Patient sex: F
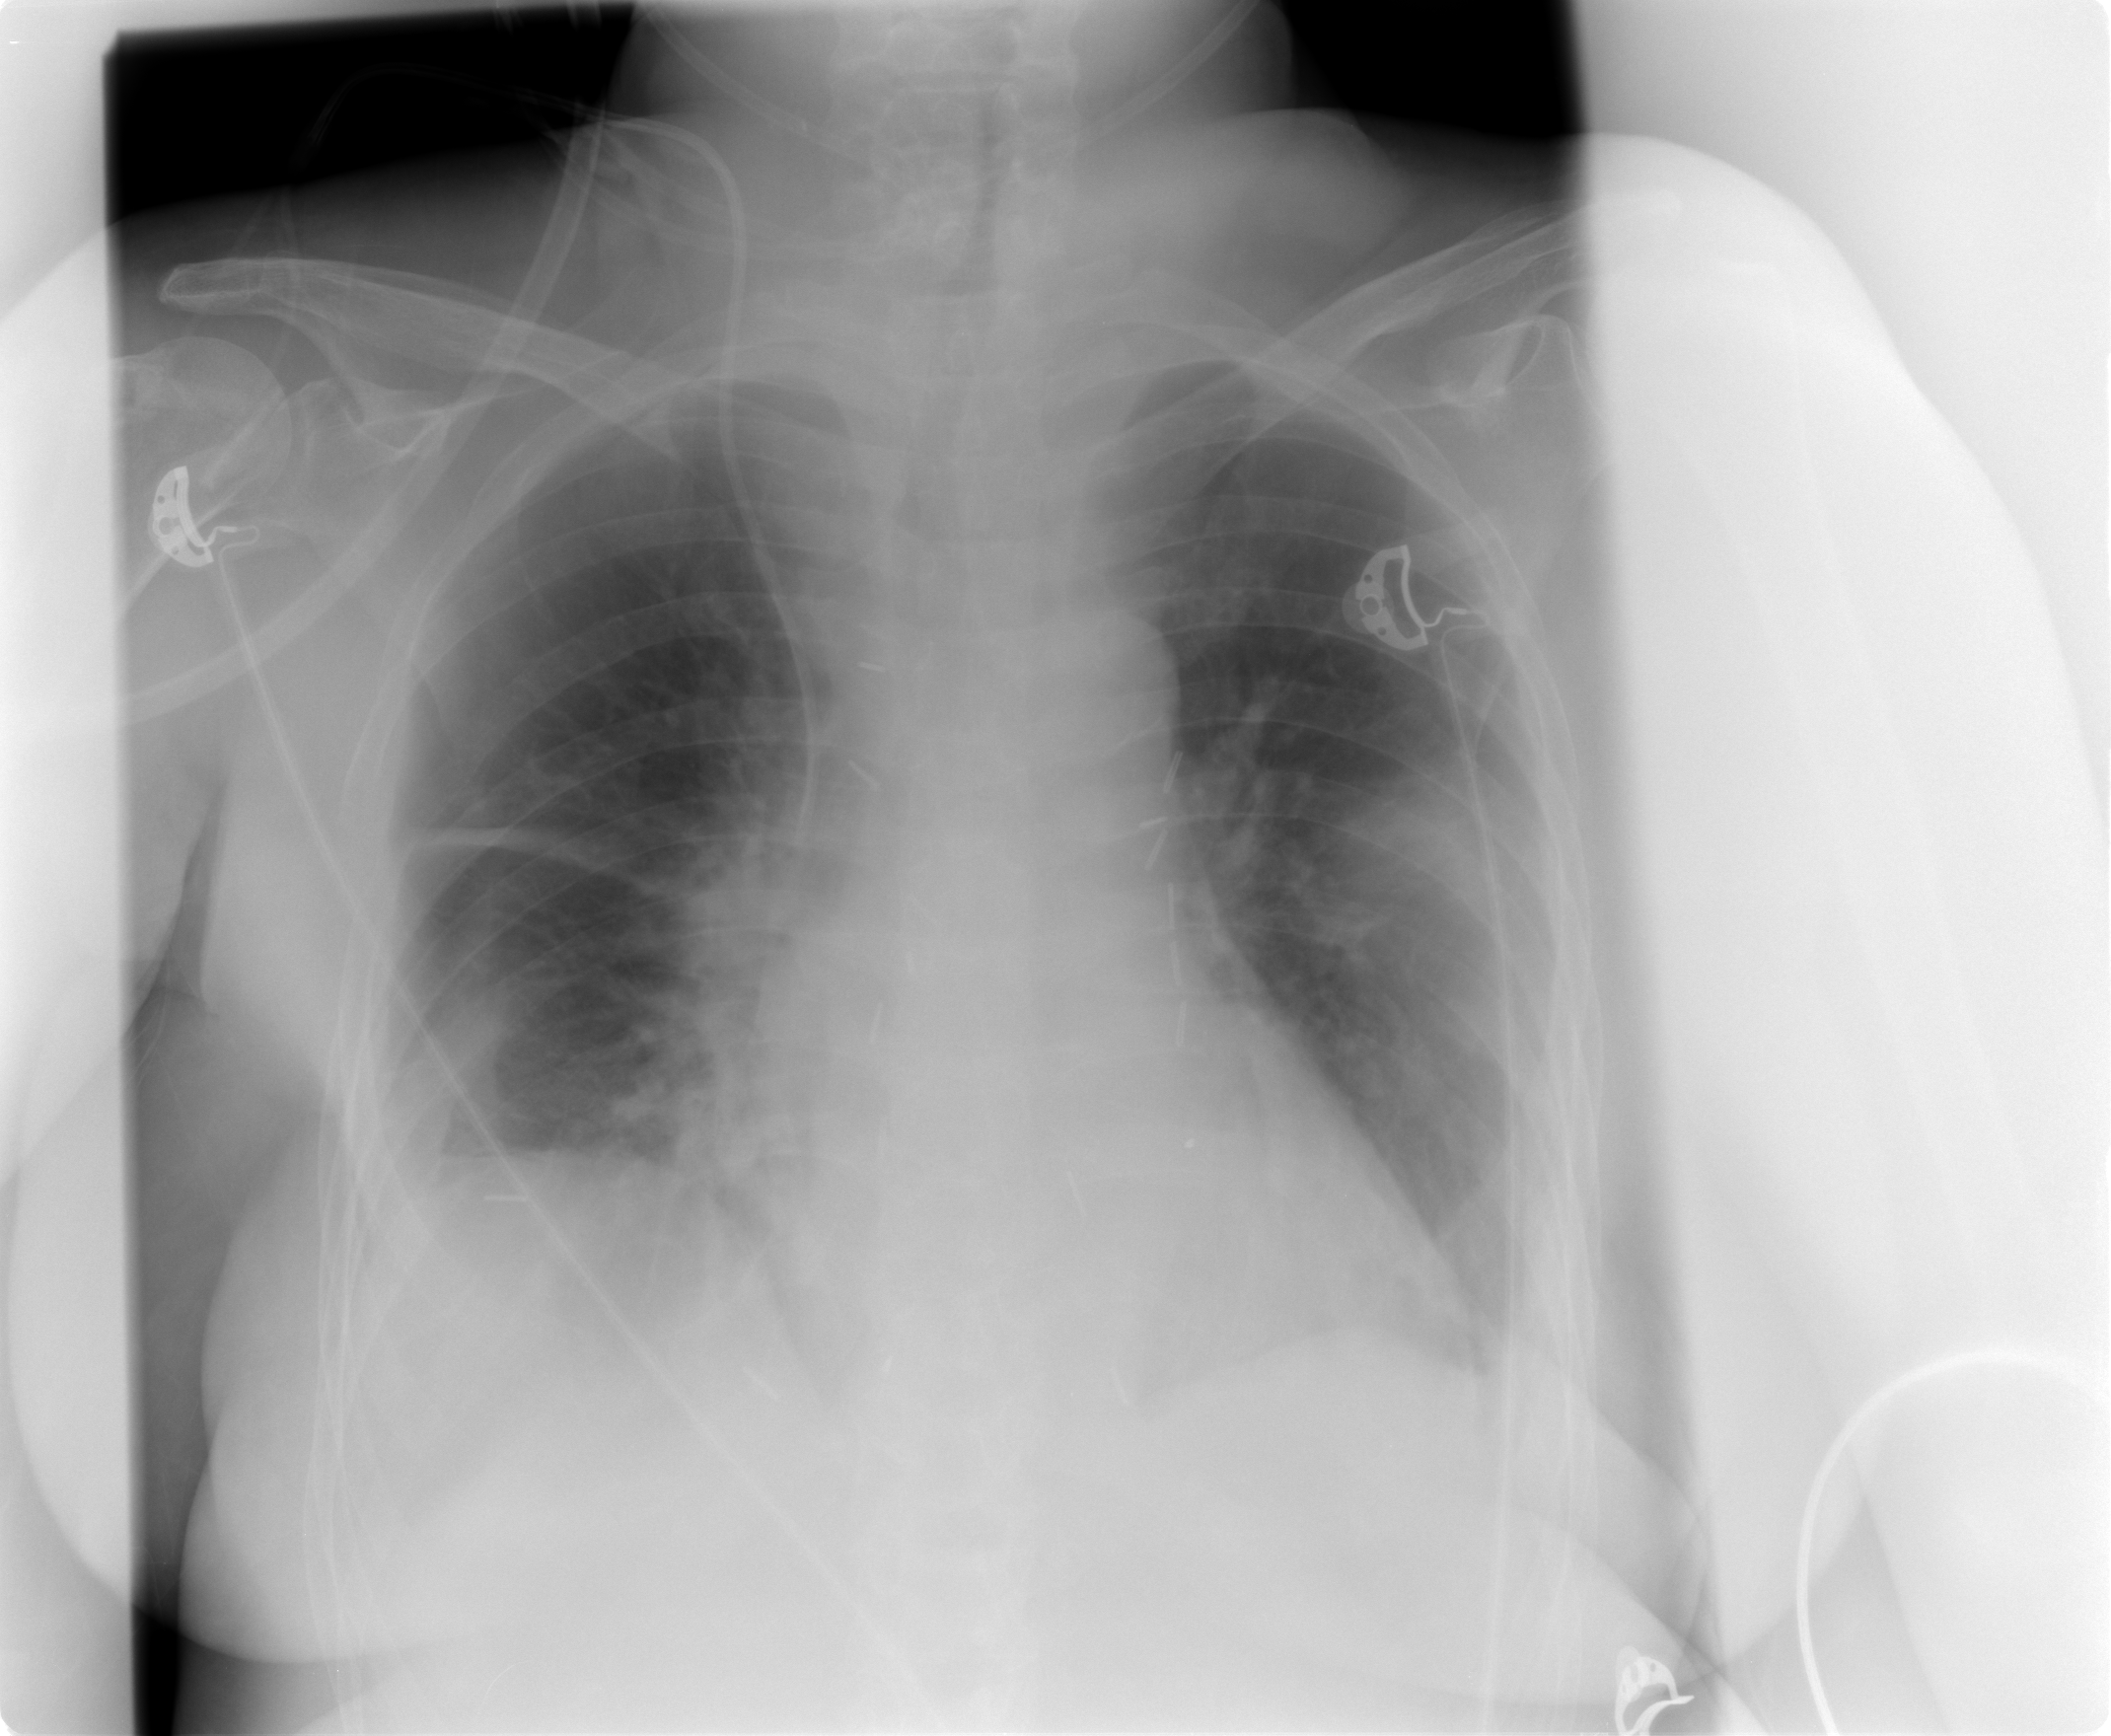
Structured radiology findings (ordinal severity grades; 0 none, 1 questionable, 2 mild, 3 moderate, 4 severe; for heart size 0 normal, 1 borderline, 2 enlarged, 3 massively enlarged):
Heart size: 0
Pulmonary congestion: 0
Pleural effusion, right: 2
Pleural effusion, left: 0
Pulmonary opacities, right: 0
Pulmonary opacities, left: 1
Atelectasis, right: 2
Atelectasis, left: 0